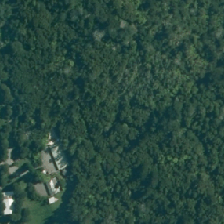
Land cover: indigenous_forest